Question: Please have a look at the following code
'''
import java.awt.GridLayout;
import java.util.ArrayList;
import java.util.HashMap;
import java.util.Iterator;
import java.util.List;
import java.util.Map;
import javax.swing.Box;
import javax.swing.BoxLayout;
import javax.swing.JButton;
import javax.swing.JCheckBox;
import javax.swing.JDialog;
import javax.swing.JFrame;
import javax.swing.JLabel;
import javax.swing.JPanel;
import javax.swing.JScrollPane;
import javax.swing.JTable;
public class TestSend extends JFrame
{
private Box names, emails;
private JButton ok;
private Map mMap;
private JLabel nameLabel, emailLabel;
private JPanel mainPanel;
private JScrollPane scroll;
private JTable table;
private Object[][] data;
private int counter = 0;
private List nameHolder;
private String[] colNames = {"Names","Emails"};
public TestSend()
{
nameHolder = new ArrayList();
names = new Box(BoxLayout.Y_AXIS);
emails = new Box(BoxLayout.Y_AXIS);
nameLabel = new JLabel("Names");
emailLabel = new JLabel("Email");
mainPanel = new JPanel();
mainPanel.setLayout(new GridLayout(2,2));
scroll = new JScrollPane(mainPanel);
mainPanel.add(nameLabel);
mainPanel.add(emailLabel);
mainPanel.add(names);
mainPanel.add(emails);
mMap = new HashMap();
mMap.put("yohan", "yy@yahoo.com");
mMap.put("Gihan", "gihan@yahoo.com");
mMap.put("Sumi", "sumi@yahoo.com");
mMap.put("mac", "mac@yahoo.com");
mMap.put("Jay", "jay@yahoo.com");
mMap.put("Rom", "rom@yahoo.com");
mMap.put("shane", "shane@yahoo.com");
mMap.put("Mafe", "mafe@yahoo.com");
mMap.put("willi", "");
data = new Object[mMap.size()][mMap.size()];
Iterator iter = mMap.entrySet().iterator();
while(iter.hasNext())
{
Map.Entry mEntry = (Map.Entry)iter.next();
JCheckBox cBox = new JCheckBox((String)mEntry.getKey());
JLabel lLabel = new JLabel();
names.add(cBox);
String cName = cBox.getText();
nameHolder.add(cName);
if((String)mEntry.getValue() != null && ((String)mEntry.getValue()).length() != 0 && !((String)mEntry.getValue()).equals(""))
{
lLabel = new JLabel((String)mEntry.getValue());
// lLabel.setPreferredSize(new Dimension(cBox.getPreferredSize().width,cBox.getPreferredSize().height));
emails.add(lLabel);
emails.add(new JPanel());
}
else
{
lLabel = new JLabel();
//lLabel.setPreferredSize(new Dimension(cBox.getPreferredSize().width,cBox.getPreferredSize().height));
emails.add(lLabel);
emails.add(new JPanel());
}
data[counter][0] = cBox;
data[counter][1] = lLabel;
counter++;
}
table = new JTable(data,colNames);
this.add(new JScrollPane(table));
this.pack();
this.setVisible(true);
}
public static void main(String[]args)
{
new TestSend();
}
}
'''
Here when I run this, what is getting displayed is code, not JCheckBox or JLabel. Situation is displayed in the attachment. Please help

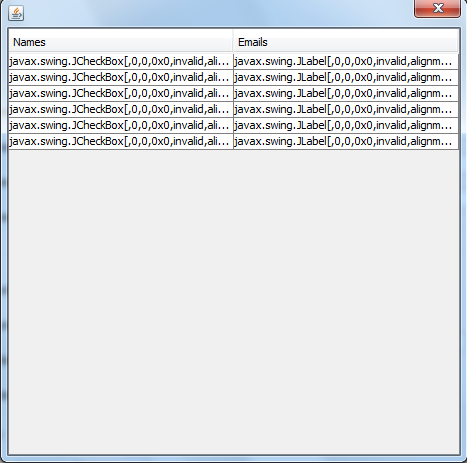
Answer: You are using 'JTable' wrong. You don't add 'Component's to the 'Model' that are displayed by the 'JTable'. Your 'Model' consists of the . The 'JTable' uses 'Renderer' to display these values. As your values are 'Component's, a type for what no specific renderer is registered, the default renderer is used: 'toString'. Which is not the code, but a 'String' representation of the component.
Please have a look at <URL>. You need to start over from the beginning.